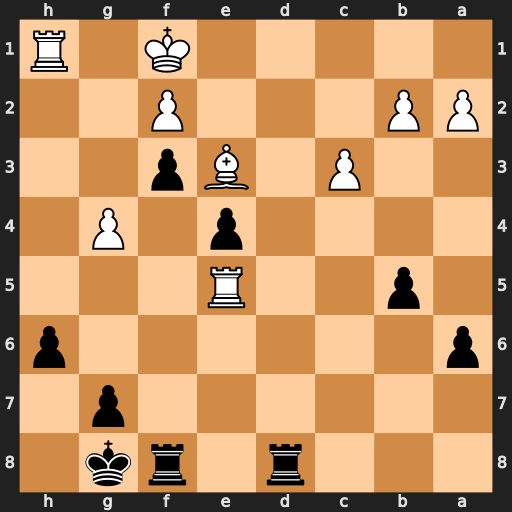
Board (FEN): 3r1rk1/6p1/p6p/1p2R3/4p1P1/2P1Bp2/PP3P2/5K1R
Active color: b
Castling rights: -
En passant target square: -
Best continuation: Rd1#